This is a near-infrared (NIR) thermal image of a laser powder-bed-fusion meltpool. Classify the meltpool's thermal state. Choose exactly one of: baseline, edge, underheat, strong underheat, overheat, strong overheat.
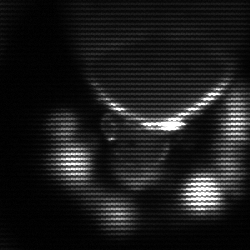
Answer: baseline